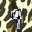
Label: 9